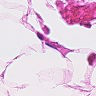
Metastatic tissue present: no